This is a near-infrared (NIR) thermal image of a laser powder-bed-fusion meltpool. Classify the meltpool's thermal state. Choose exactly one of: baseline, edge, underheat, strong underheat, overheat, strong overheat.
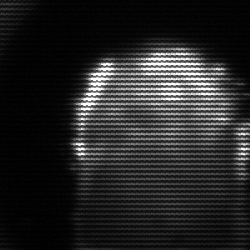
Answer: baseline